Question: I am having trouble getting my basic layout to work. I am new at HTML and CSS. How can I attain a 3 column setup on my website to allow for proper placing of ads along the sides?
I currently have 2 floating sidebars left and right and one content area that is not floating but there seems to be an invisible margin between the content area and the side bars.

## HTML
'''
<div class="float-left left-ad-space">
<div class="filler"></div>
</div>
<div class="float-right right-ad-space">
<div class="filler"></div>
</div>
<div class="body-wrapper">
<div class="filler">
<div style="width: 100%; margin-left: auto; margin-right: auto;">
@RenderSection("Featured", false)
</div>
<div>
@RenderBody()
</div>
</div>
</div>
'''
## CSS
'''
body {
width: 100%;
background-color: white;
height: 1200px;
}
.body-wrapper {
width: 900px;
height: 100%;
}
.left-ad-space {
height: 500px;
width: 160px;
}
.right-ad-space {
width: 160px;
height: 500px;
}
.float-left {
float: left;
}
.float-right {
float: right;
}
.filler {
width: 100%;
border-style: solid;
border-width: 3px;
border-color: blue;
height: 100%;
}
'''
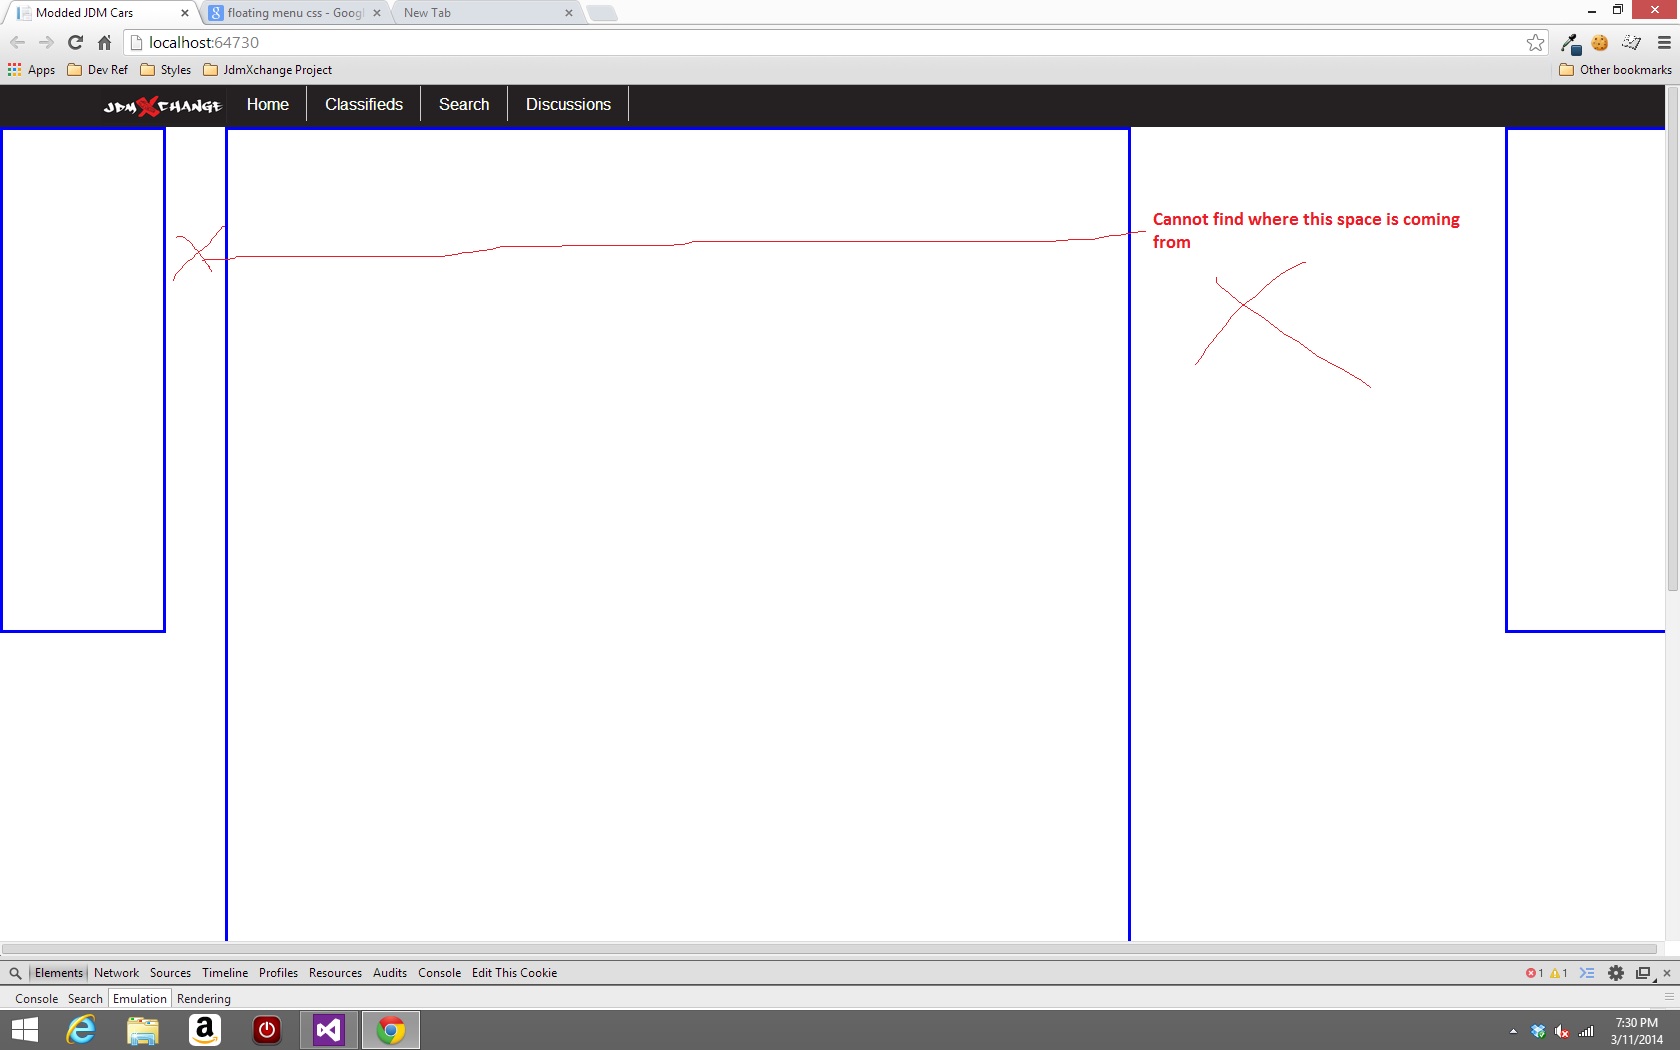
Answer: You need to center the middle column.
<URL>
'''
.body-wrapper {
width:900px;
height:100%;
margin:0 auto;
}
'''
Aside from that, your calculations are a bit off because of the borders.
You could use <URL> in order to include the element's border within it's dimension calculations. Most people just apply this property to all elements:
'''
* {
box-sizing: border-box;
-moz-box-sizing: border-box;
}
'''
You would otherwise need to include this on the individual elements.